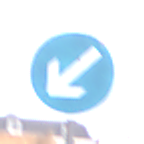
Verkehrszeichen: VorgeschriebeneVorbeifahrtLinks
Umgebung: Outdoor, Urban
Tageszeit: MorningAfternoon
Wetter: Overcast
Licht: Natural
Jahreszeit: NotSpecified
Kontrast: LowContrast